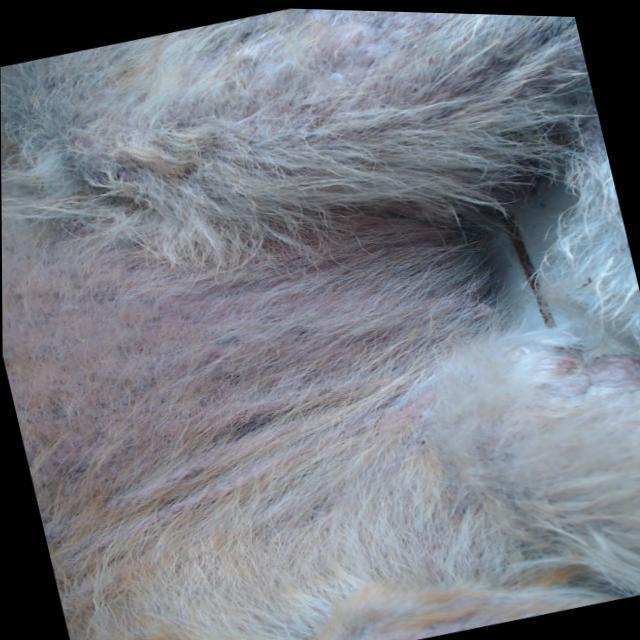
Canine demodicosis (Demodex mange) — caused by Demodex canis mites. Presents with alopecia, follicular papules, pustules, and comedones. Often localized on face and forelimbs.